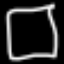
Label: square